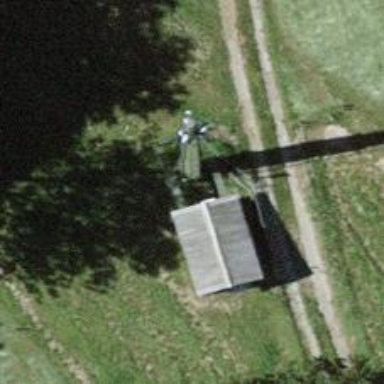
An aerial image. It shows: Man-made mast used for communication purposes.